Field crop: maize
Growth stage: 2
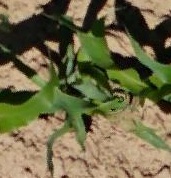
Species: maize